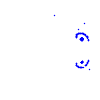
Particle: proton